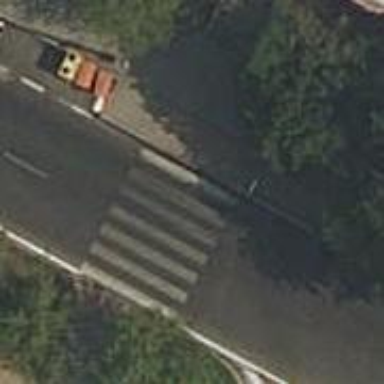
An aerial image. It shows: Uncontrolled zebra crossing on the road.